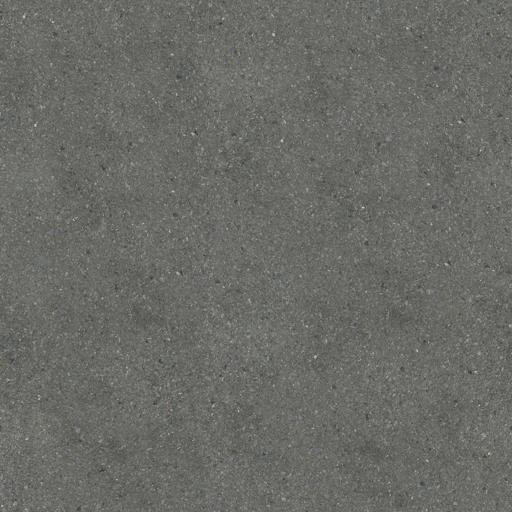
Tags: asphalt clean dark grey smooth